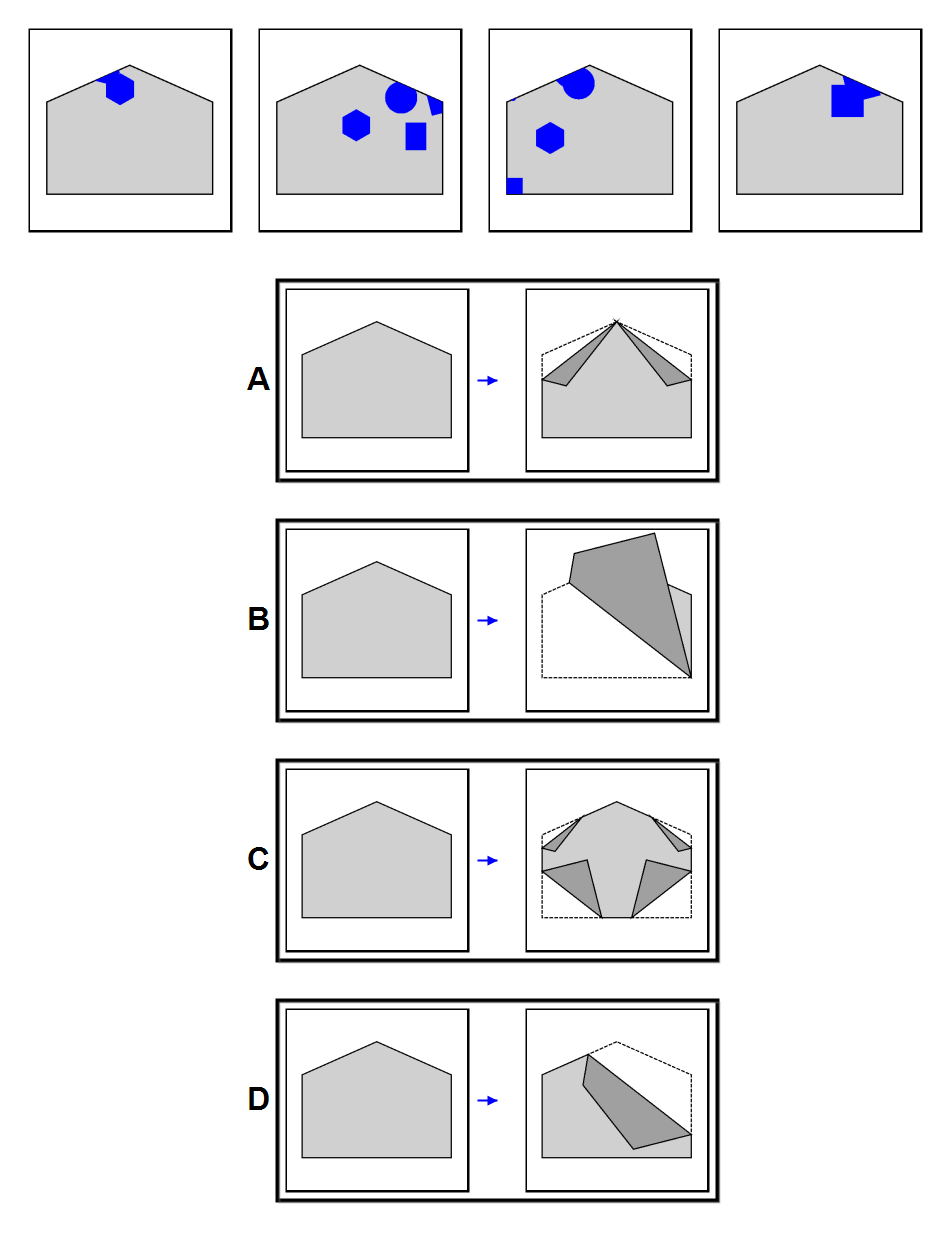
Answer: A